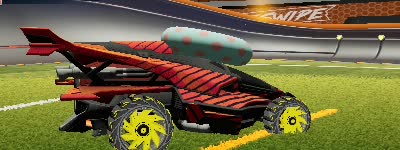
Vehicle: aftershock